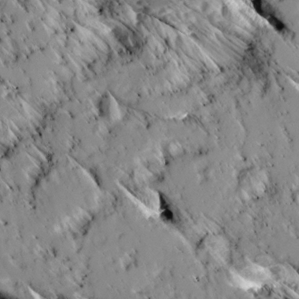
Label: non_frost